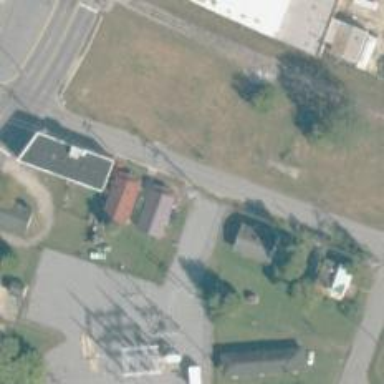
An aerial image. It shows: Power pole.